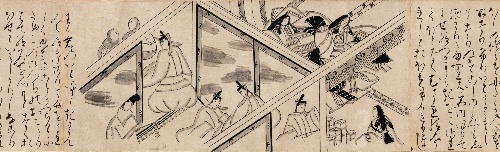
Title: 「葵」 『源氏物語』 絵巻|"Heartvine" ("Aoi") chapter from The Tale of Genji (Genji monogatari)
Date: 16th century
Object type: Handscroll
Classification: Paintings
Medium: Handscroll; ink on paper
Culture: Japan
Period: Muromachi period (1392–1573)
Dimensions: Image: 4 3/4 in. × 18 ft. 9 3/16 in. (12 × 572 cm)
Overall with knobs: 5 in. × 18 ft. 9 3/16 in. (12.7 × 572 cm)
Department: Asian Art
Credit line: Mary Griggs Burke Collection, Gift of the Mary and Jackson Burke Foundation, 2015
Accession year: 2015
Repository: Metropolitan Museum of Art, New York, NY
Tags: Women|Men